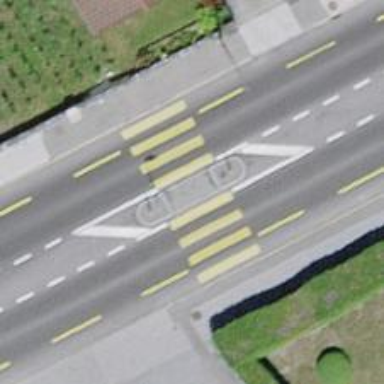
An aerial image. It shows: Uncontrolled zebra crossing with island and markings on the road.